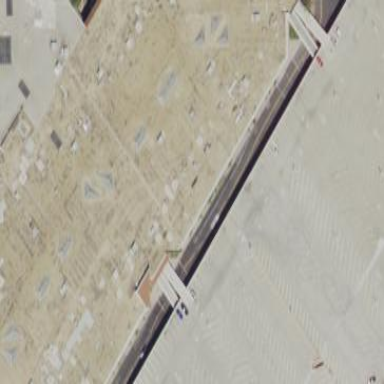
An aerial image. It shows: Retail building which is mall.